The plot is a signal-to-image rendering of a rotating shaft's vibration measurement. Based on the visible evidence, which rotor condition applies: normal, misalignment, unbalance, looseness?
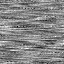
Answer: misalignment